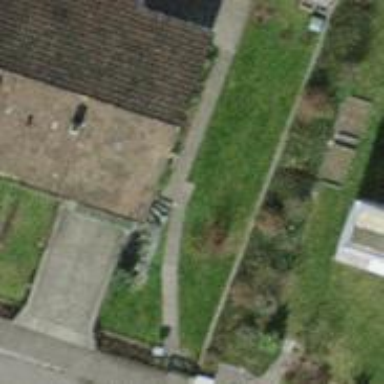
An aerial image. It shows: Semidetached house.